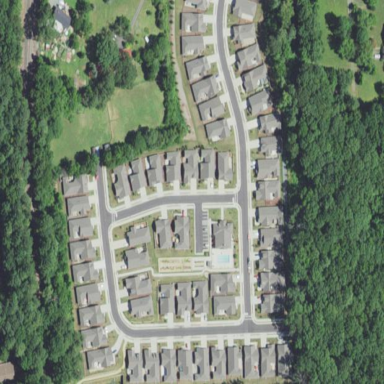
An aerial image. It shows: Residential area within neighborhood.